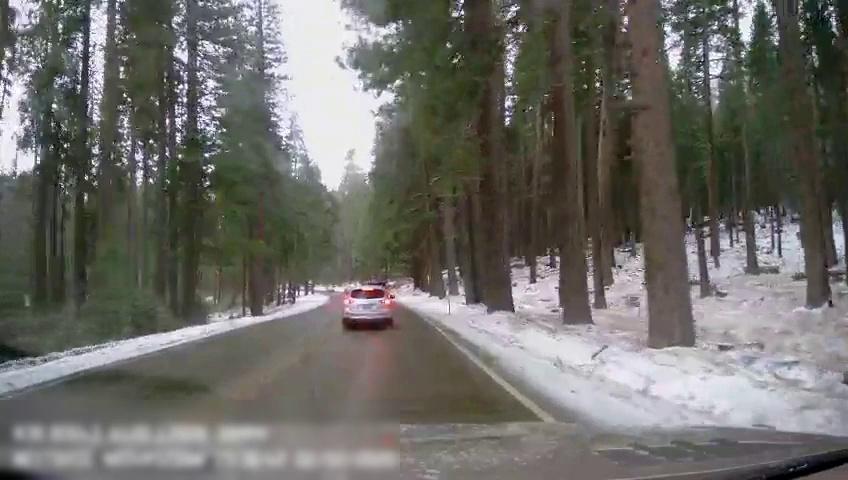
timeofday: Day
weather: Snowy
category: Drivable Space
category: Vehicles | SUV
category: Lanes | Opposite Lane
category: Lanes | Current Lane